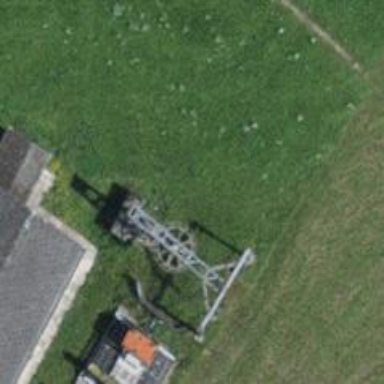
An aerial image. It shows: Aerialway station.